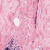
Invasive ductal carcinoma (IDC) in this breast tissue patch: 0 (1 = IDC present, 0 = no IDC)